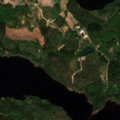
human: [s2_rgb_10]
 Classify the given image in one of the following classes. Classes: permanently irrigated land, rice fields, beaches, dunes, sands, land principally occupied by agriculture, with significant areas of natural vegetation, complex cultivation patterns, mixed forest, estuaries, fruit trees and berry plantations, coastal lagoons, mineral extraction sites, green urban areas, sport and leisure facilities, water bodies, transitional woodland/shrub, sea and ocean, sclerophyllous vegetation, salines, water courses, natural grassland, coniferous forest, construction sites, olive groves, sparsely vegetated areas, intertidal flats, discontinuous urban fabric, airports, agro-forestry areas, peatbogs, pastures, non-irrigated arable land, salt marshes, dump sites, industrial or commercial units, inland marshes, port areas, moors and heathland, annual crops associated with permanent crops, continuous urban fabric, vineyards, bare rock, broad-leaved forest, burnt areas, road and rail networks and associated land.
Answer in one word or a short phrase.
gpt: coniferous forest, mixed forest, water bodies